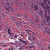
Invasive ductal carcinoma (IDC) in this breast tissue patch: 1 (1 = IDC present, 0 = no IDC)